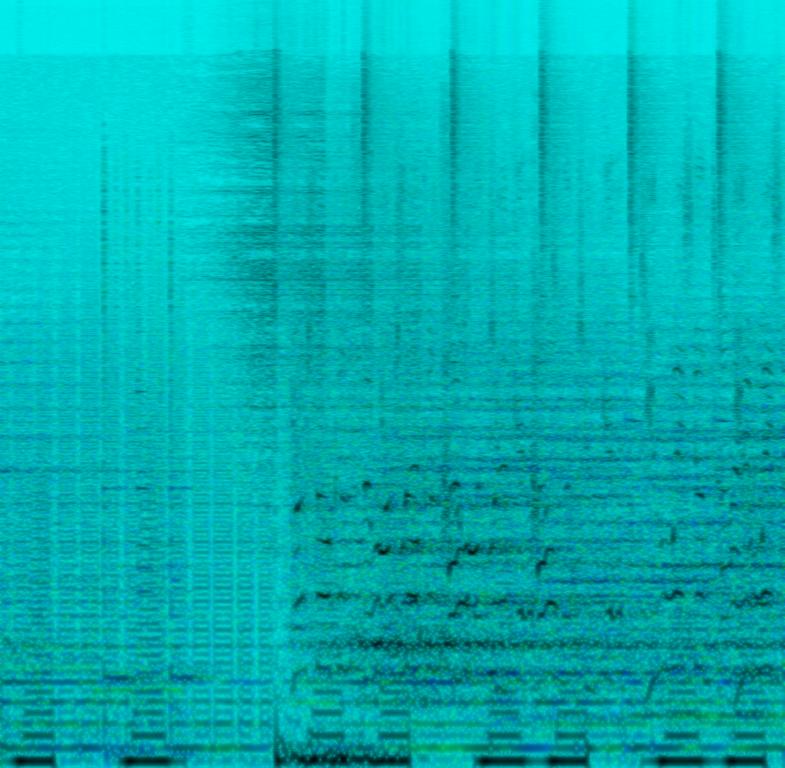
This ambient song features a female voice using a delay effect so that the words are repeated. This is accompanied by a cymbal played on every beat. No other percussion is played. The bass plays the root note of the chord. There are multiple synth layers in the background. One layer of synth plays a haunting sound which sounds like a string section in the background. Another layer of synth plays a high pitched ring modulated sound toward the end of the track. This song can be used in a gym or workout video.